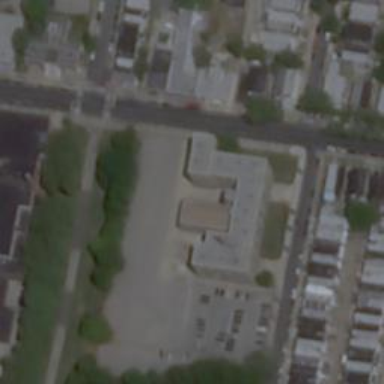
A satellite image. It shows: School.